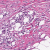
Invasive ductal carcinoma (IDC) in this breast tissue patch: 0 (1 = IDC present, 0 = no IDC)